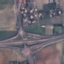
Land use / land cover: Highway